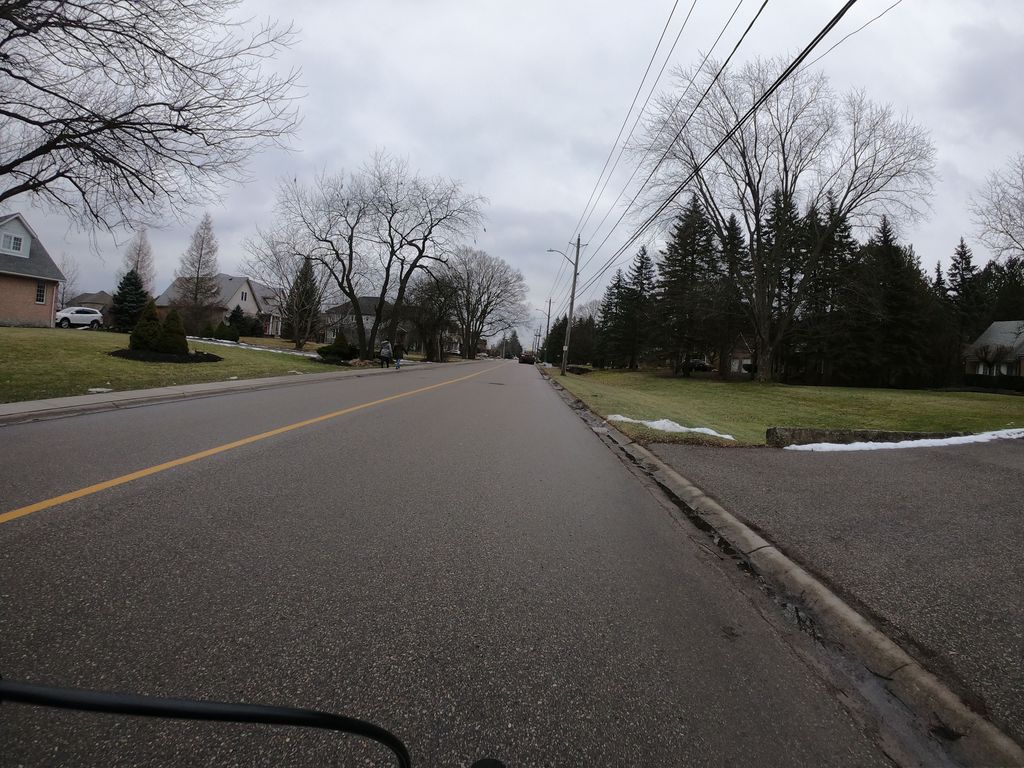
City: kitchener-waterloo